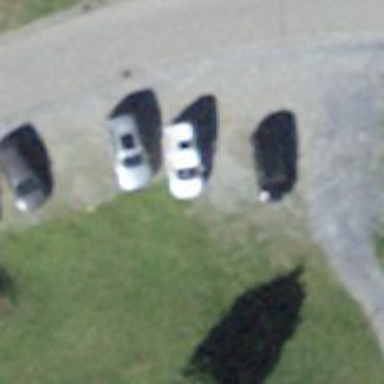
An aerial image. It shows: Parking area.